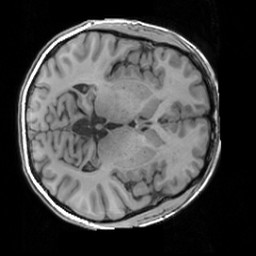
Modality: T1w
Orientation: axial
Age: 27
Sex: female
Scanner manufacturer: siemens
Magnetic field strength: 3 T
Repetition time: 1.63 s
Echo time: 0.00311 s